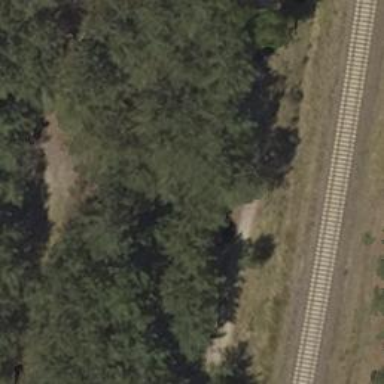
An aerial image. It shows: Sandy track with grade4 tracktype.